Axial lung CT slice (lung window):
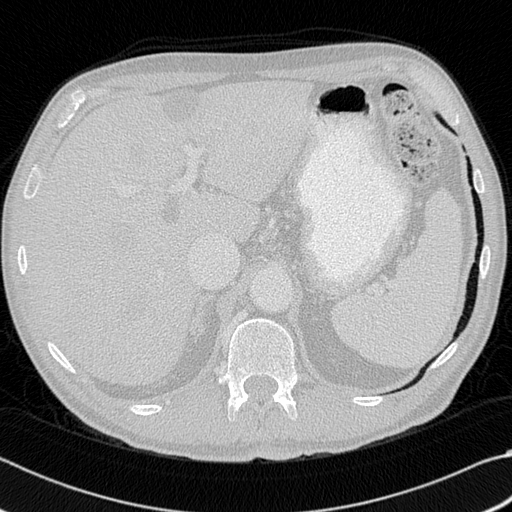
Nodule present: no